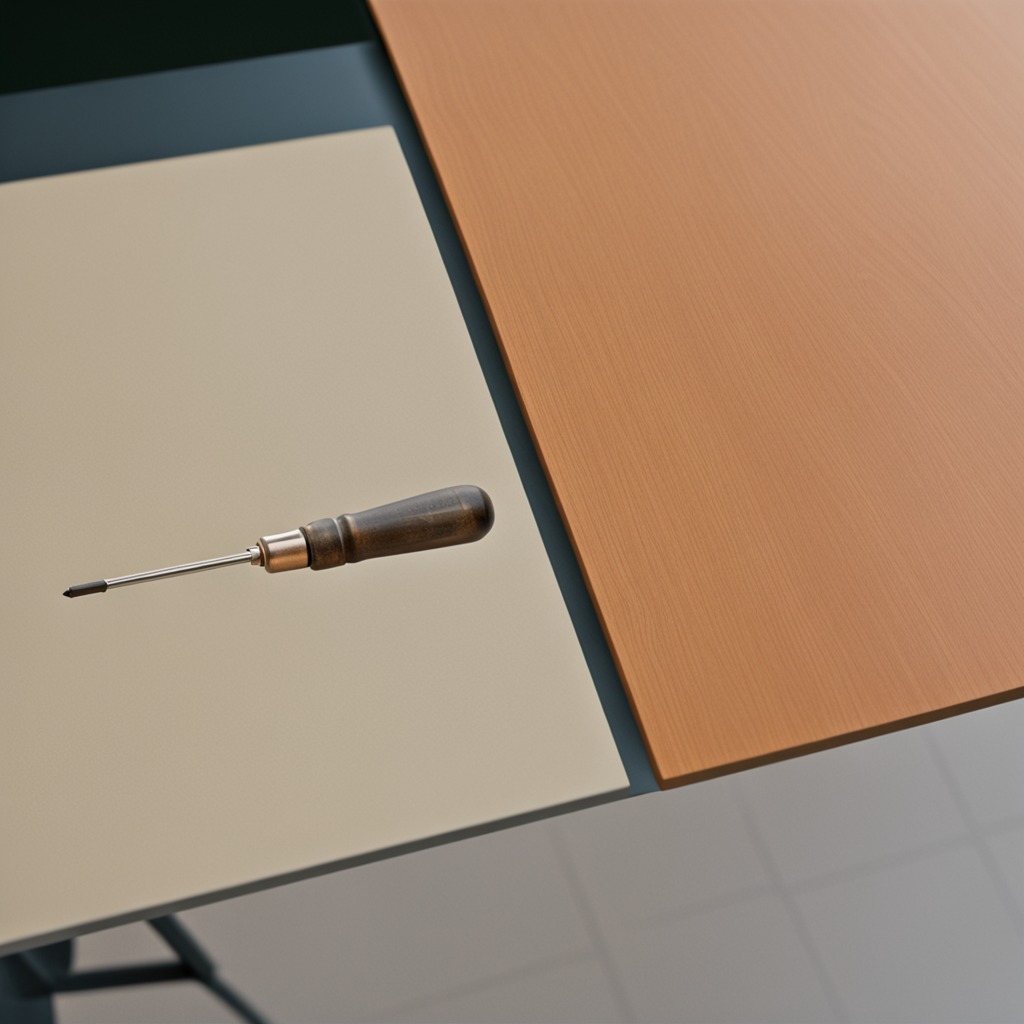
A screwdriver lying on a clean utility table in a temporary outdoor tool station afternoon light present textured surface.